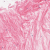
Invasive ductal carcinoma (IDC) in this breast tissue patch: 0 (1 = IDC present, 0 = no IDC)